Field crop: maize
Growth stage: 2
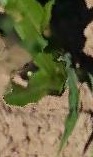
Species: maize